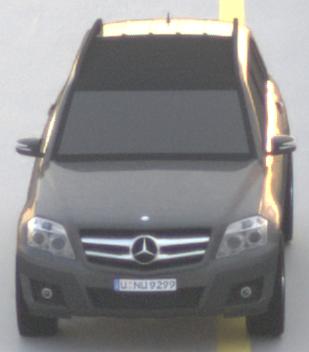
Make: Mercedes-Benz
Model: GLK 280
Detailed model: GLK-Class (204)
Model produced from: 2008/10
Model produced until: 2009/04
Doors: 5
Color: gray
Road condition: dry road
Daytime: sunrise or sunset
Contrast: low contrast